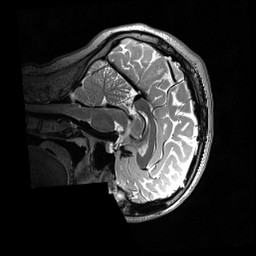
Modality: T2w
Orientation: sagittal
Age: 26
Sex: female
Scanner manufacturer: siemens
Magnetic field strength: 3 T
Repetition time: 3.2 s
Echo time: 0.566 s